Question:
this is a C# windows form application and am fetching data from database as a data reader object to show it in the data grid view shown in the picture but I can't set the size of the
table to be suitable with the data grid view .
here's the code :
'''
private void ViewTable()
{
SqlConnection con = new SqlConnection("Data Source=Abdullah-PC;Initial Catalog=SmartPharmacyDB;Integrated Security=True");
SqlCommand com = new SqlCommand();
com.Connection = con;
com.CommandText = "select drugname , companyname, price, instock, expirationdate from drugtab order by drugname";
con.Open();
SqlDataReader dr = com.ExecuteReader();
dataGridView1.Columns.Clear();
dataGridView1.Rows.Clear();
dataGridView1.Columns.Add("Drug Name", "drugname");
dataGridView1.Columns.Add("Company Name", "companyname");
dataGridView1.Columns.Add("Price", "price");
dataGridView1.Columns.Add("In Stock", "instock");
dataGridView1.Columns.Add("Expires On", "expirationdate");
int i = 0;
while (dr.Read())
{
dataGridView1.Rows.Add();
dataGridView1.Rows[i].Cells[0].Value = dr["drugname"];
dataGridView1.Rows[i].Cells[1].Value = dr["companyname"];
dataGridView1.Rows[i].Cells[2].Value = dr["price"];
dataGridView1.Rows[i].Cells[3].Value = dr["instock"];
dataGridView1.Rows[i].Cells[4].Value = dr["expirationdate"];
i++;
}
con.Close();
}
'''
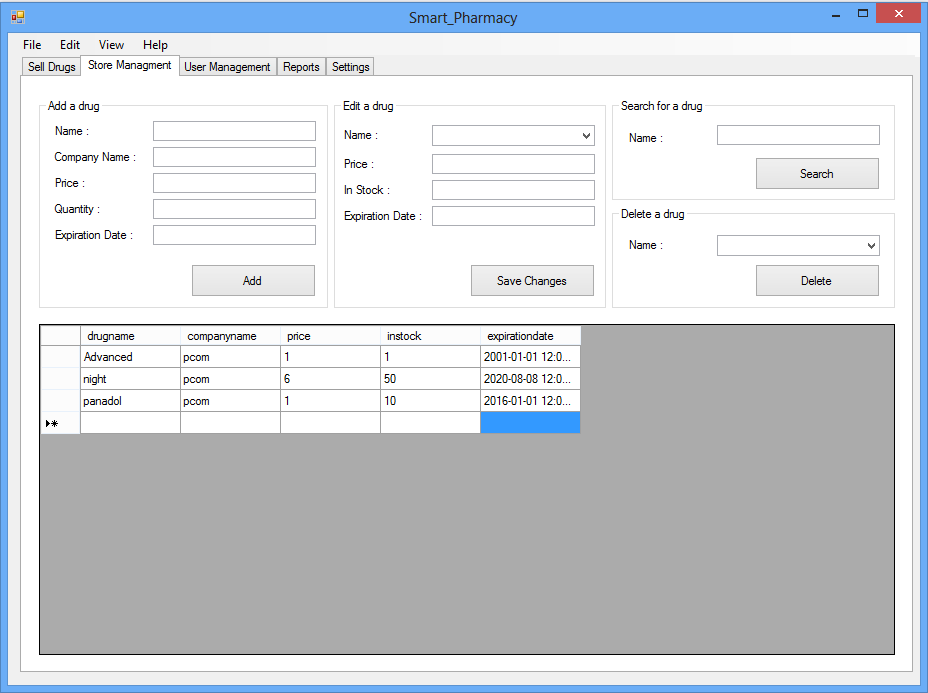
Answer: Do you mean you want the column widths to autosize? There's a property on the DataGridView called AutoSizeColumnsMode. This can be set via the properties Visual Studio panel. Set this to 'Fill'.